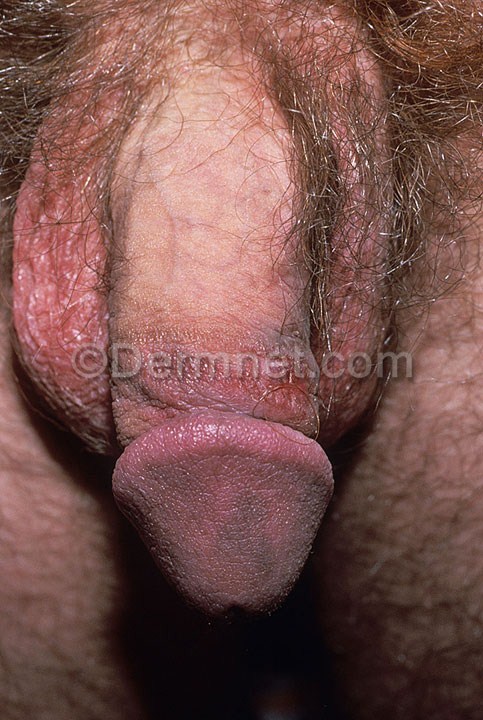
Disease: Exanthems and Drug Eruptions